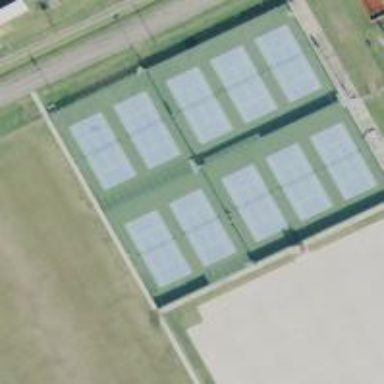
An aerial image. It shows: Tennis court on pitch.